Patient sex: F
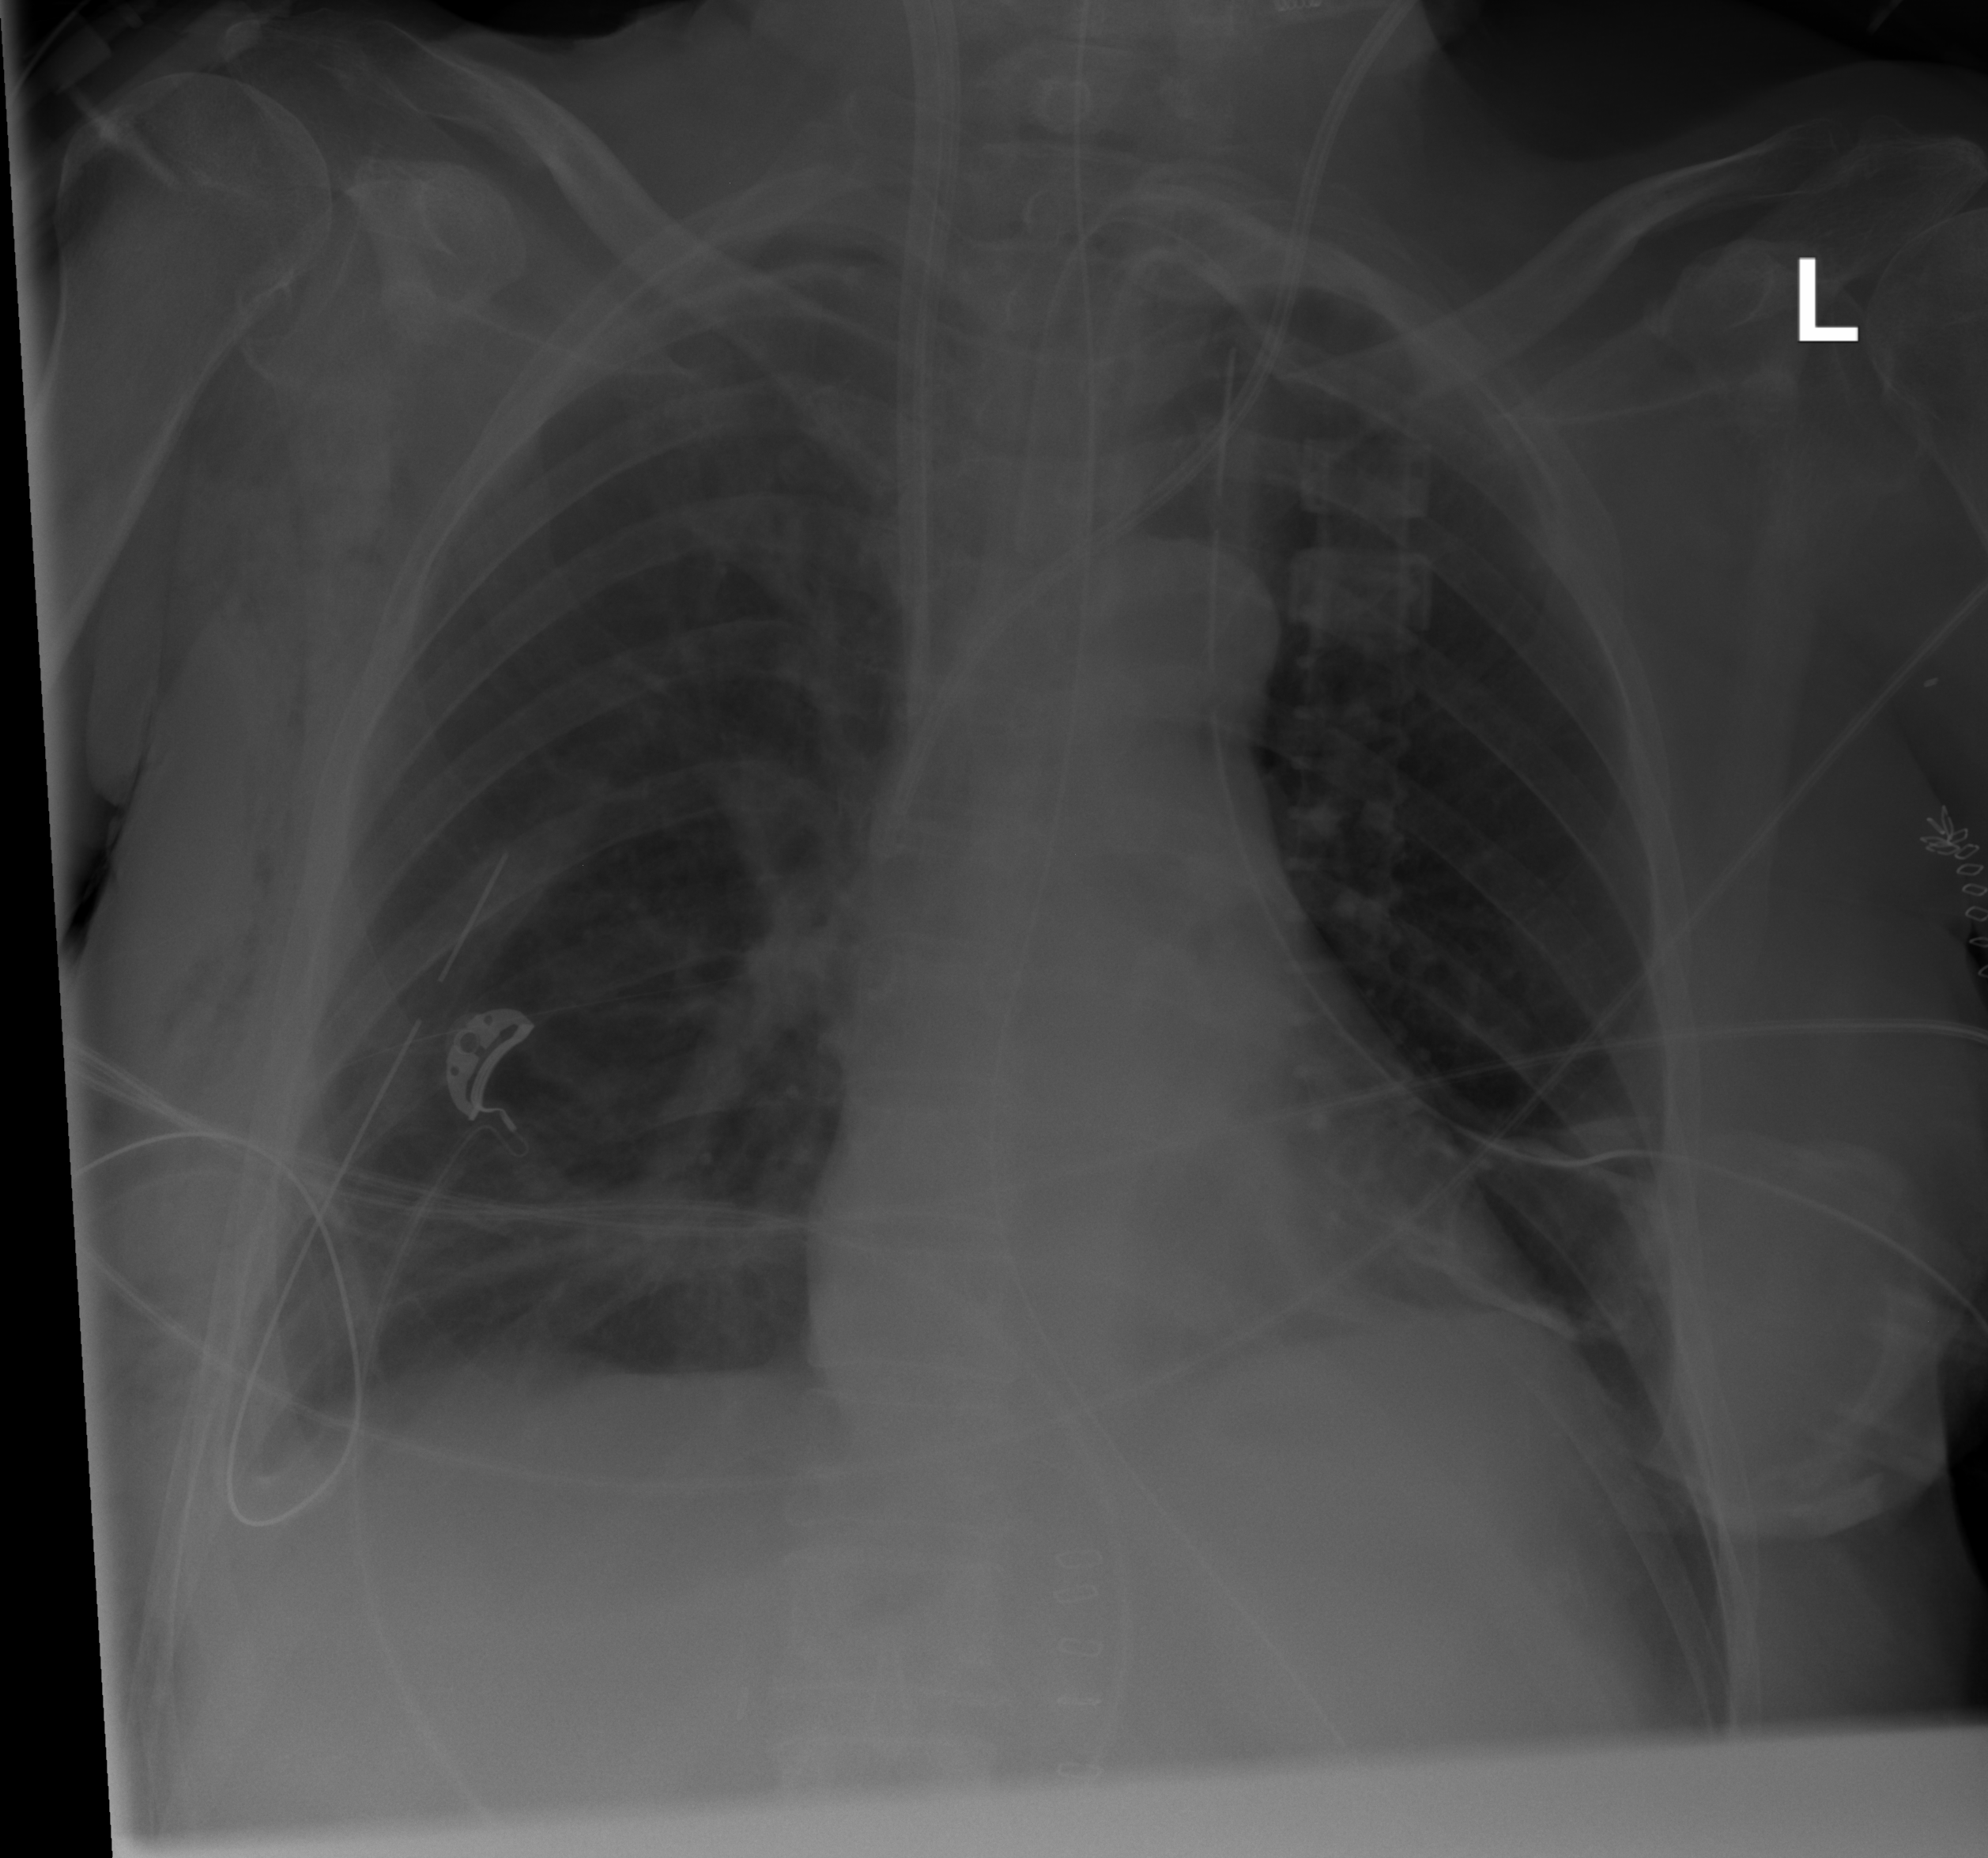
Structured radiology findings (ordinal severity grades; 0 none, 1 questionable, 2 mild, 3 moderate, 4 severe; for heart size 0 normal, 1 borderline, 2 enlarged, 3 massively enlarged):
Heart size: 0
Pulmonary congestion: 0
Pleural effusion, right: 2
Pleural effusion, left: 0
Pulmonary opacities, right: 0
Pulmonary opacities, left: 0
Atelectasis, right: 0
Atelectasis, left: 0